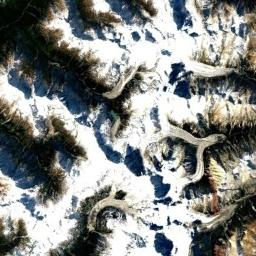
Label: snowberg